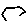
Label: hexagon